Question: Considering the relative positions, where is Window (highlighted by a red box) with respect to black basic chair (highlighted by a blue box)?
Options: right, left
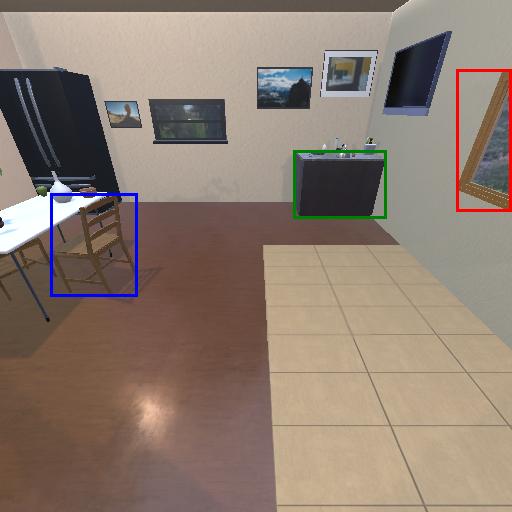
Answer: right